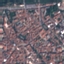
Land use / land cover: Residential